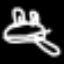
Label: frog